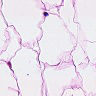
Metastatic tissue present: no